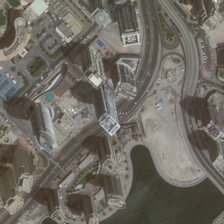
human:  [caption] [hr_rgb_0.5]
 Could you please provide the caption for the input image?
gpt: many buildings are in a commercial area with two main roads and near a river .

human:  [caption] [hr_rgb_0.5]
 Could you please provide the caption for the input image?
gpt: many buildings are in a commercial area with two main roads and near a river .

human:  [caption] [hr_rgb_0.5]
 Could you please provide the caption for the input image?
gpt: many buildings are in a commercial area with two main roads and near a river .

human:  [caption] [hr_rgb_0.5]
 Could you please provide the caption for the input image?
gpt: many buildings are in a commercial area with two main roads and near a river .

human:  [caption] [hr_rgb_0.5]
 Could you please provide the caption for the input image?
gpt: many buildings are in a commercial area with two main roads and near a river .